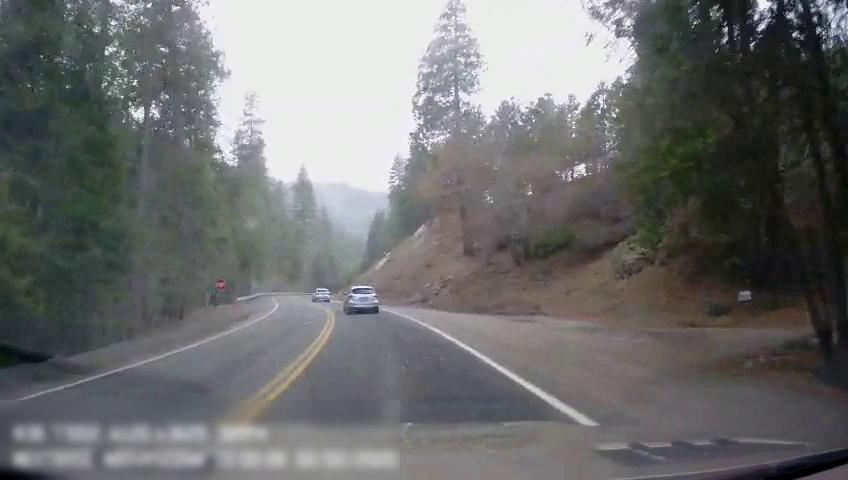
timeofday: Day
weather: Cloudy
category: Drivable Space
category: Vehicles | SUV
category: Vehicles | SUV
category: Lanes | Alternate Lane
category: Lanes | Current Lane
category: Lanes | Opposite Lane
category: Lanes | Opposite Lane
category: Traffic | Signs